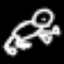
Label: frog